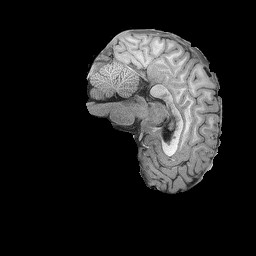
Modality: T1w
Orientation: sagittal
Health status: ill